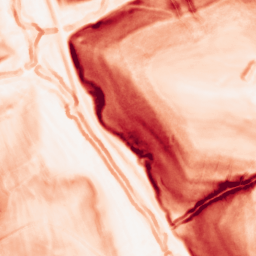
Category: morphological
Decomposition family: morphological_gradient
Decomposition parameters: size: 3
shape: disk
Upsampling method: linear_exact
Upsampling parameters: scale: 2
Upsampling scale: 2